Field crop: maize
Growth stage: 1
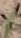
Species: atriplex